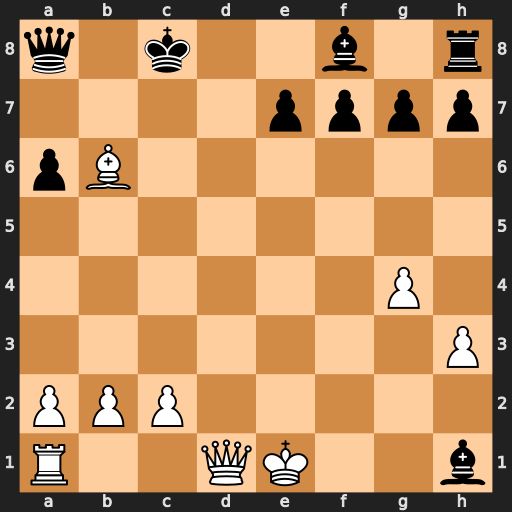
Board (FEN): q1k2b1r/4pppp/pB6/8/6P1/7P/PPP5/R2QK2b
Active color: w
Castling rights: Q
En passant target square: -
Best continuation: Qd8+ Kb7 Qc7#